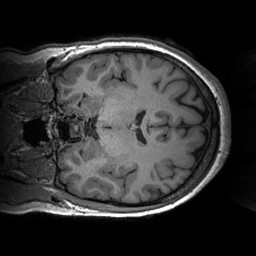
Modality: T1w
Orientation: coronal
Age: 27
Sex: female
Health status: healthy
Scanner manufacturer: siemens
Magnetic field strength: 3 T
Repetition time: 2.53 s
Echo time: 0.00288 s